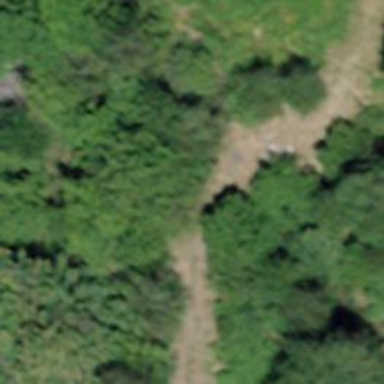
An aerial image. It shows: Path on the ground.